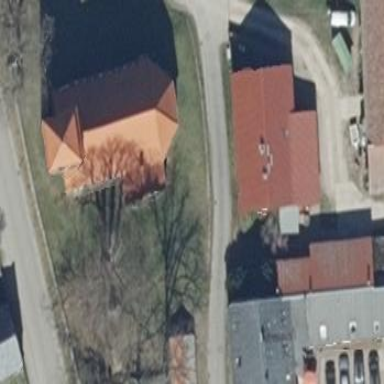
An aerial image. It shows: Red gabled-roof church with the roof oriented along the building. It is place of worship with various building parts.